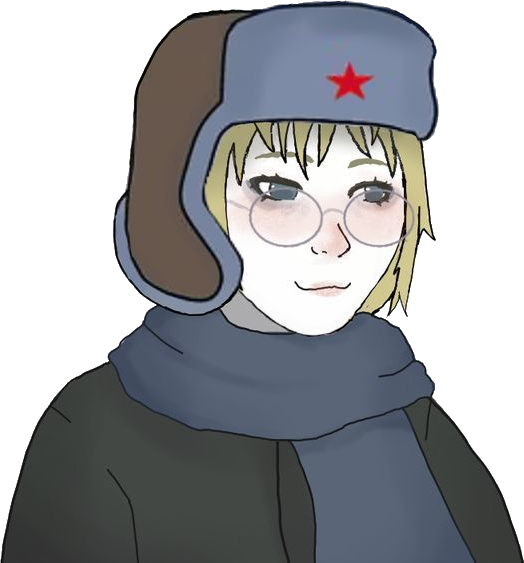
Label: 5_Doomer_Girl